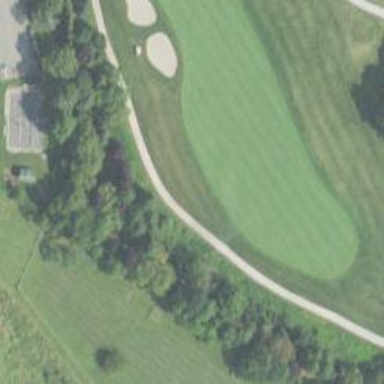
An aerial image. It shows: Golf hole.